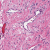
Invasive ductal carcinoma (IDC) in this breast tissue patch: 0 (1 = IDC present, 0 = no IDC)